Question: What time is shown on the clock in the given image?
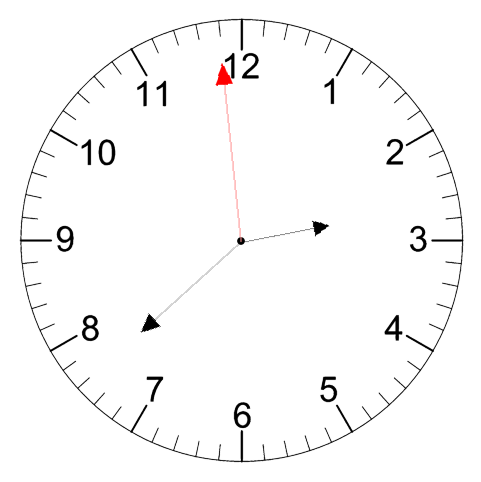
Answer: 02:37:59